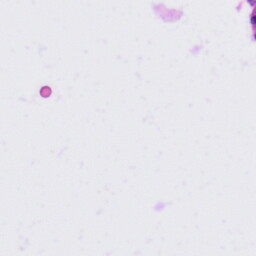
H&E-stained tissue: Tonsil